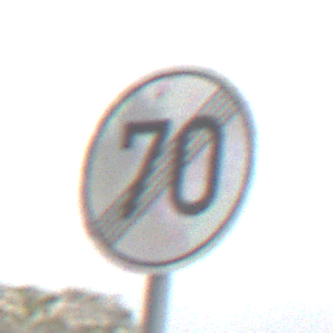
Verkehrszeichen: EndeGeschwindigkeit70
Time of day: Midday
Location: Outdoor (Nature)
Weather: Overcast
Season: NotSpecified
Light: Natural